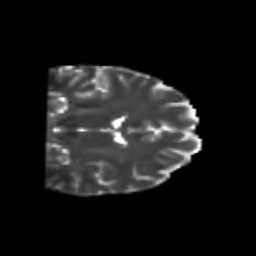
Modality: T2w
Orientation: coronal
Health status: healthy
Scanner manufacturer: philips
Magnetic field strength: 3 T
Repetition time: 6.964 s
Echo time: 0.092 s